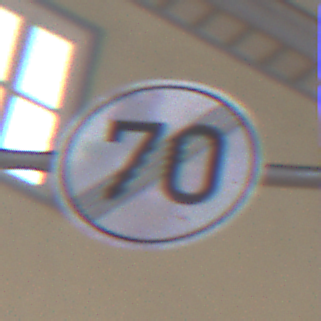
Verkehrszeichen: EndeGeschwindigkeit70
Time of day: Night
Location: Outdoor (Urban)
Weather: Overcast
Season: Winter
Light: Artificial